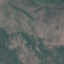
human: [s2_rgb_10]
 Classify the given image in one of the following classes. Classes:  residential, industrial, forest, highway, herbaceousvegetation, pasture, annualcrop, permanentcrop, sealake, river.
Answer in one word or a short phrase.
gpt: HerbaceousVegetation